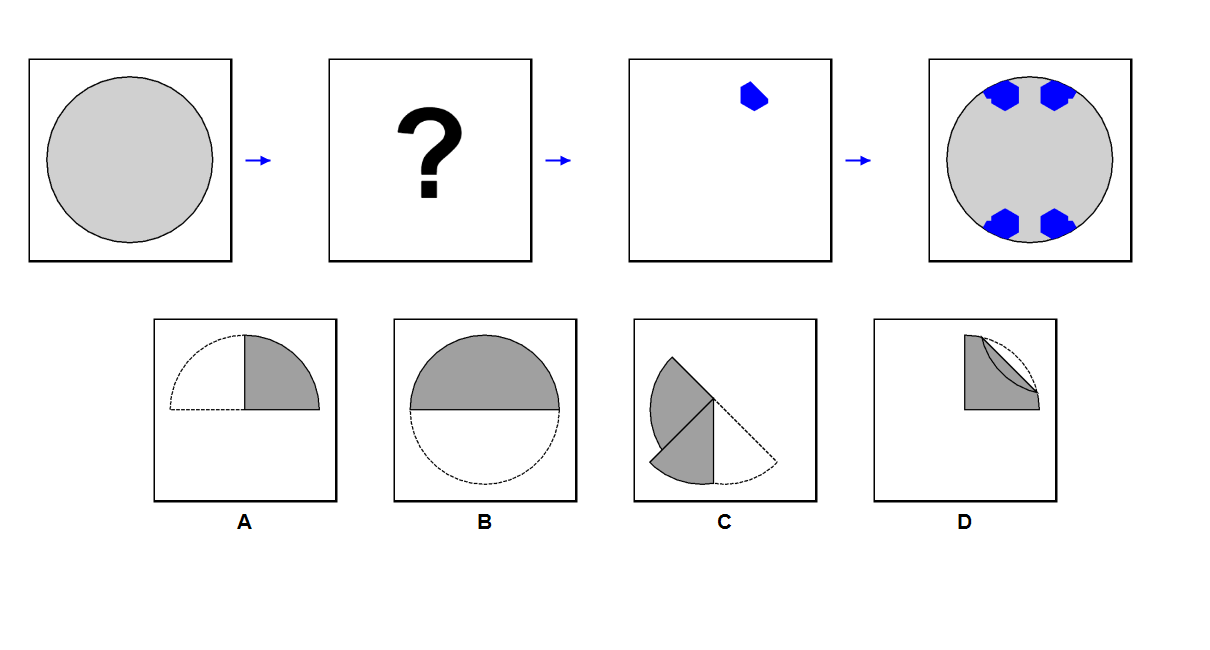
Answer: C